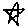
Label: star